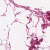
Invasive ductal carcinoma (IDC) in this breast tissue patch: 0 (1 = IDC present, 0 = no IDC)